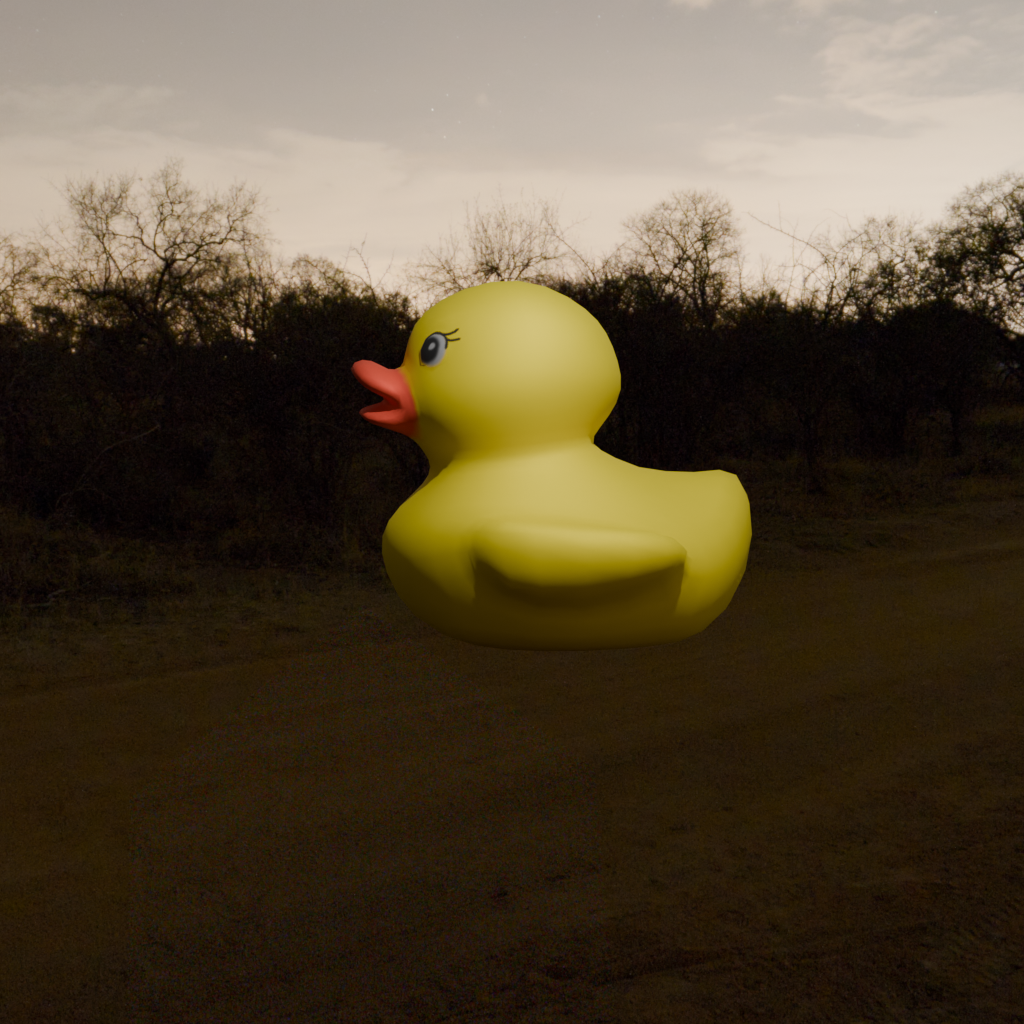
an image of a yellow rubber duck seen from <left> in a starry sky over a savanna at night.